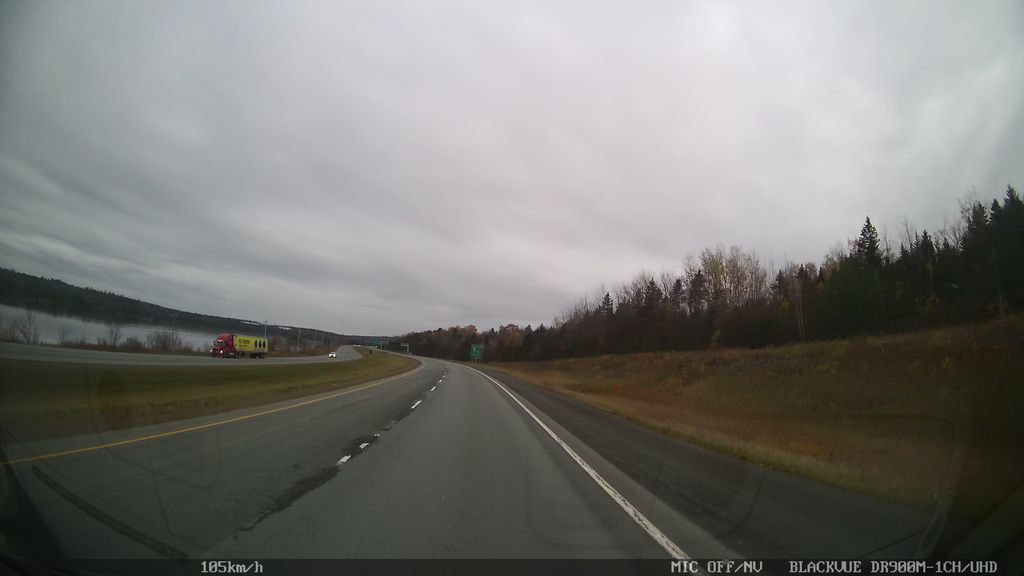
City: halifax